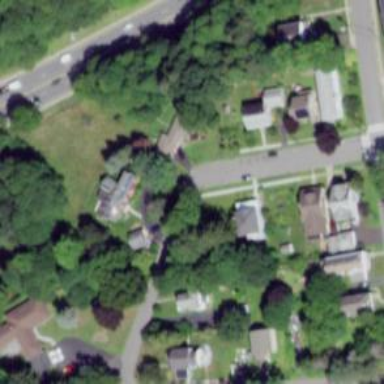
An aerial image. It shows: Residential road with sidewalk on the left.